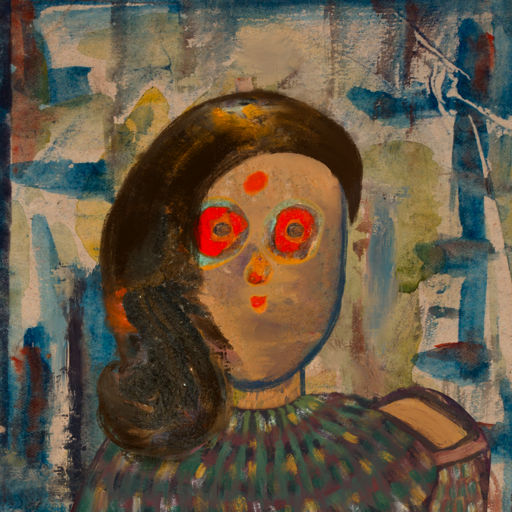
Background: Orphan, Head And Neck Front: In_The_Sun, Face Front: Sisters, Bust: After_Raid, Hair Front: Gypsy_Queen, Head Accessory: Blank, Second Necklace: Blank, Necklace: Blank, Baby: Blank